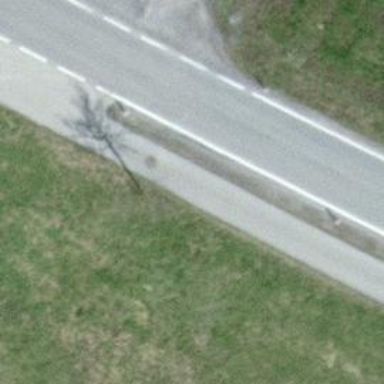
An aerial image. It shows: Single tag "natural: tree."